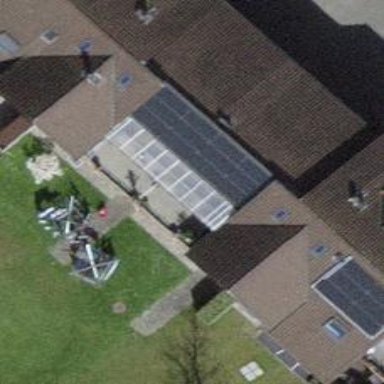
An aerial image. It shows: Solar power generator using photovoltaic method with solar photovoltaic panel types.